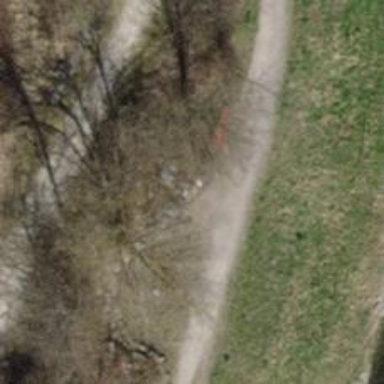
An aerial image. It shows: Red bench.